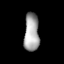
Tissue: lung
Cell type: Others
Senescence score: 0.2305
Nuclear area (px): 559
Mean DAPI intensity: 165.048